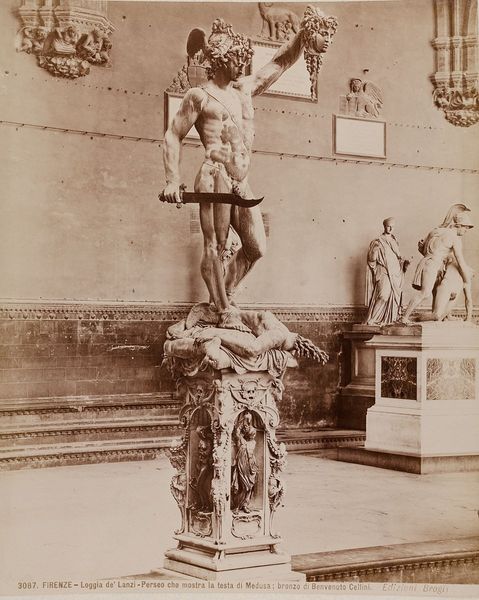
Titel: Firenze - Loggia de'Lanzi. Perseo che mostra la testa di Medusa, bronzo di Benvenuto Cellini
Künstler: Giacomo Brogi
Standort: Hamburg
Institution: Museum für Kunst und Gewerbe Hamburg
Schlagwörter: skulptur, plastik, foto, fotografie, photographie, loggia, photo, medusa, perseus, albumin, bildhauerkunst, lichtbild, dokumentarfotografie, sachfotografie, historische, bildwerke, angewandte und bildende kunst, hessische systematik, schwarzweißpositivverfahren, silbersalzverfahren, schwarzweißfotografie, berichtende, gebäude, örtlichkeit, straße, stätte, objektstudien, sachphotographie, albuminpapier, götter, lanzi